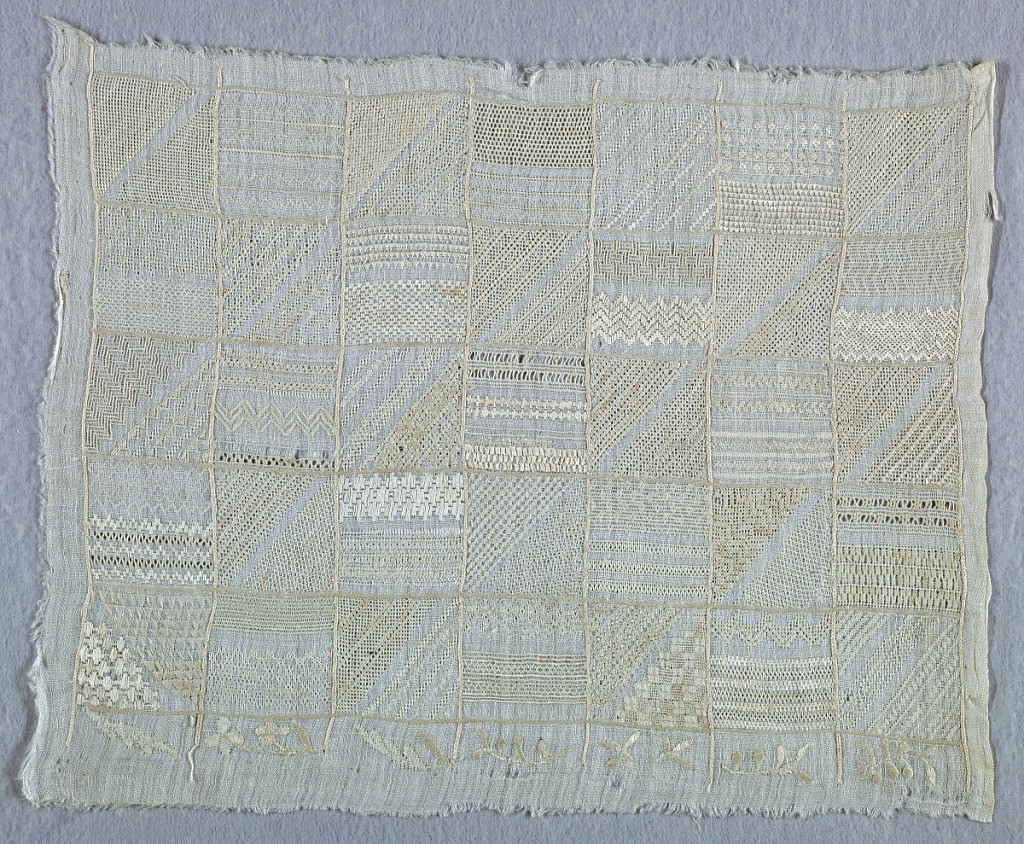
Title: Sampler
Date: late 18th–early 19th century
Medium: linen embroidery on linen foundation Technique: embroidered with drawnwork on plain weave
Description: Rectangle of fine linen divided by chain stitch into thirty-five small squares, inside each of which a variety of drawnwork and darning methods are worked in white linen.